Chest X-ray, AP view. Patient: 18 years old, sex M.
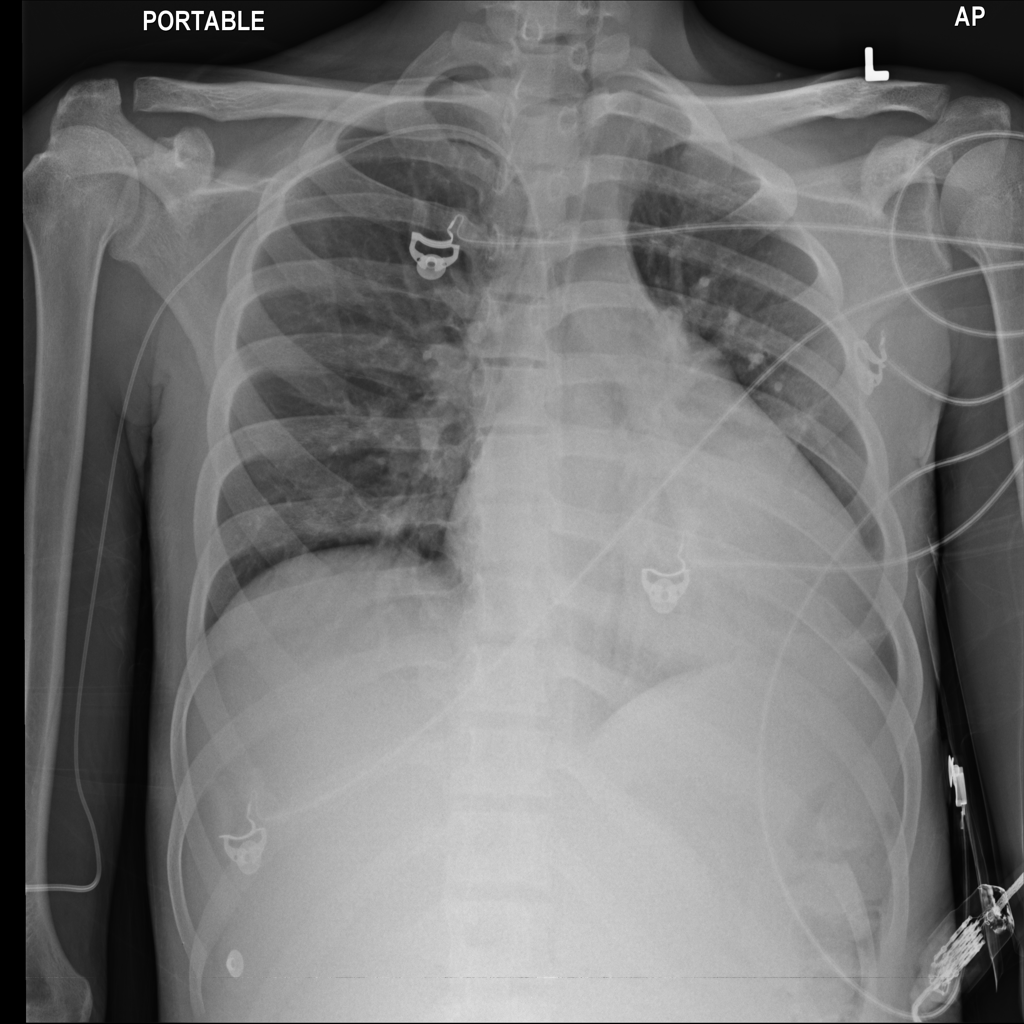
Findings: No Finding